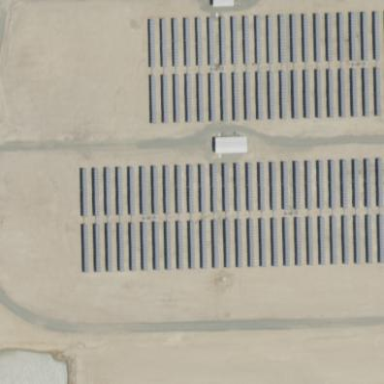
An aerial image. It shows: Solar power plant utilizing photovoltaic technology to produce electricity.